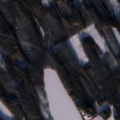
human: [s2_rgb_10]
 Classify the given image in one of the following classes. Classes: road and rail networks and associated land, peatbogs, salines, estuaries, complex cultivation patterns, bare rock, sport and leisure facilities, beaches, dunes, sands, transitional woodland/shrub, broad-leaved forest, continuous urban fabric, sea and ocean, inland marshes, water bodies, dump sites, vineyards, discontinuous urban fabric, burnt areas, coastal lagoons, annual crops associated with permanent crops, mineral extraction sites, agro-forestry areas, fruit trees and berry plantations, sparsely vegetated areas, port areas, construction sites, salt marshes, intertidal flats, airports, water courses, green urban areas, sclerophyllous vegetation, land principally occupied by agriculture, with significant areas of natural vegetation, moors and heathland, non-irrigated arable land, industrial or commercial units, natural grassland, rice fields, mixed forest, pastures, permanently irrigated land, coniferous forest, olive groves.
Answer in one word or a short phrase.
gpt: land principally occupied by agriculture, with significant areas of natural vegetation, coniferous forest, mixed forest, transitional woodland/shrub, water bodies